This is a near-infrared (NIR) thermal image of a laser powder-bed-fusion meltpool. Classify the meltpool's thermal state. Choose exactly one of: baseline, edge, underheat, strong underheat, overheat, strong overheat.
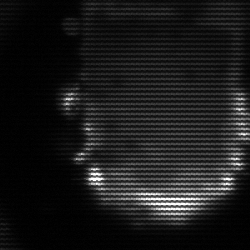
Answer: baseline